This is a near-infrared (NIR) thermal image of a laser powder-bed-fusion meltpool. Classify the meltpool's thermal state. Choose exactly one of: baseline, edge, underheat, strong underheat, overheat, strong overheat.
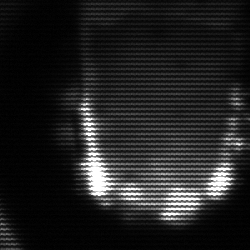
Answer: baseline